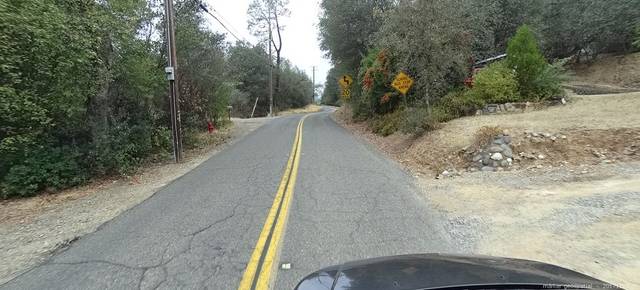
Region: United States
Coordinates: 40.633, -122.416